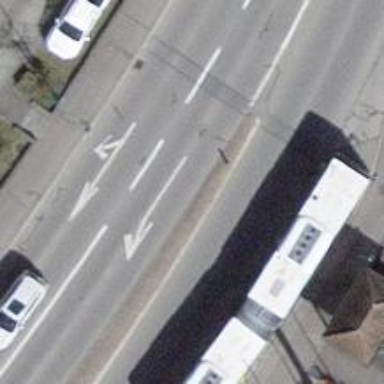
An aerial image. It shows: Bus stop with stop position for public transport.